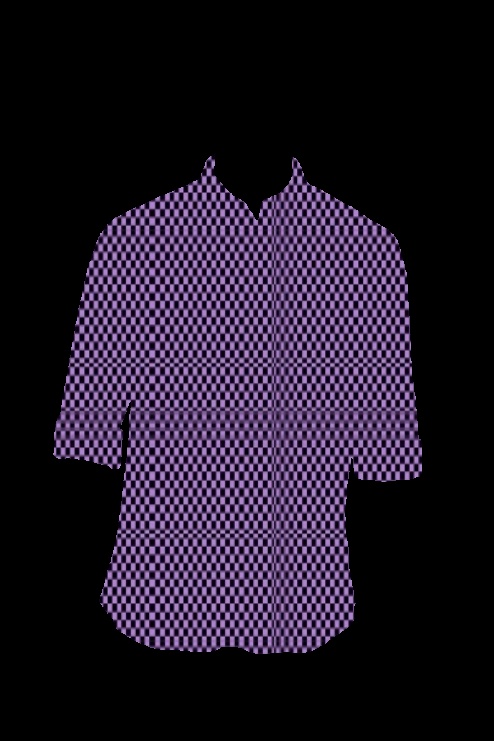
purple checkerboard tee